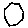
Label: hexagon